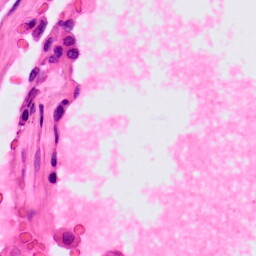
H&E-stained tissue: Lung